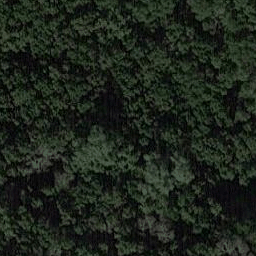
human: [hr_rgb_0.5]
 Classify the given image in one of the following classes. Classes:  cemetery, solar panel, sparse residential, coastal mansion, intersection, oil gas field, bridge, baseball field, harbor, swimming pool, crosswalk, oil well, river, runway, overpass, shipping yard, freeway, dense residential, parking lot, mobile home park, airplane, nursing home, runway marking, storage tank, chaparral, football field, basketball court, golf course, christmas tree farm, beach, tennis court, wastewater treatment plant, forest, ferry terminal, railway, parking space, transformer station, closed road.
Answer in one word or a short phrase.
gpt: forest